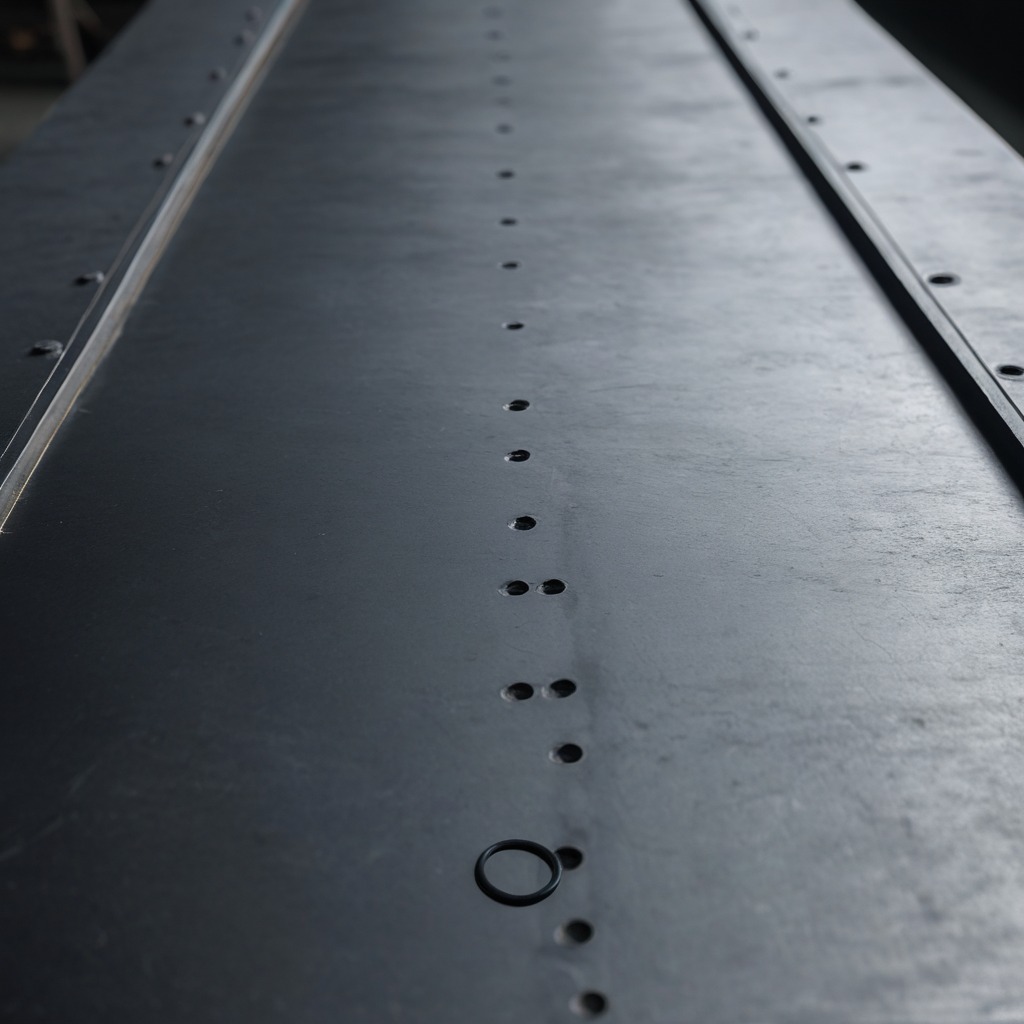
A rubber O-ring lying on the cold steel table in a mining workshop.